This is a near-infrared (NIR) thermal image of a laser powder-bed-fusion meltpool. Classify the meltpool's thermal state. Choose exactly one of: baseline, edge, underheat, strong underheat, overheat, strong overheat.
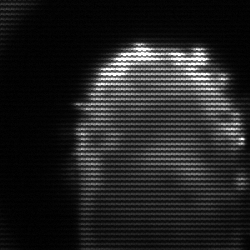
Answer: baseline